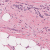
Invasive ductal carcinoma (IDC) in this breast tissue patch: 1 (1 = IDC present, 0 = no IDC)